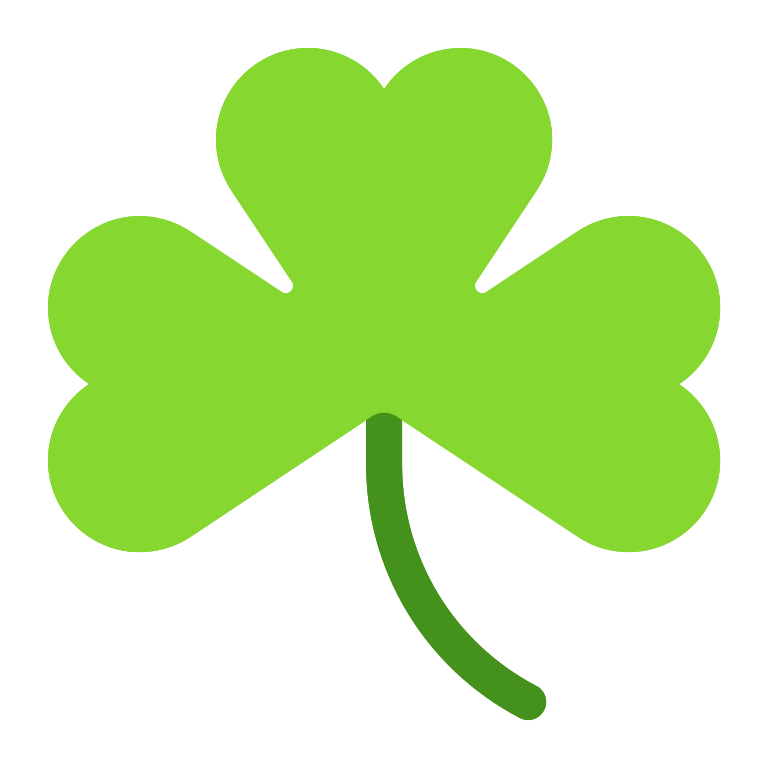
shamrock flat